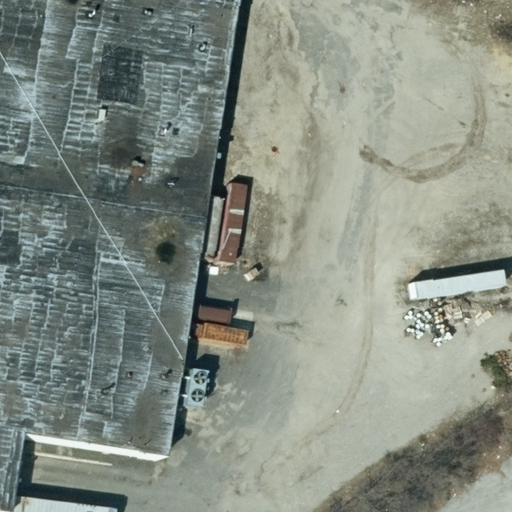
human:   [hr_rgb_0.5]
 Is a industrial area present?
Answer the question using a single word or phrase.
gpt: yes

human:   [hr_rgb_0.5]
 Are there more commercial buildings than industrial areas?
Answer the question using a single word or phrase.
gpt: no

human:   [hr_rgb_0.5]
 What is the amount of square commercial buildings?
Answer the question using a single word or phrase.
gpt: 0

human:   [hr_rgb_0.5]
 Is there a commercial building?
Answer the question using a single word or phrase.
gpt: no

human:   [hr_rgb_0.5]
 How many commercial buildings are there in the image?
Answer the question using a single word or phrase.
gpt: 0

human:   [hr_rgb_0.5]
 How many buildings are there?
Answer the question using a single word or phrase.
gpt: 1

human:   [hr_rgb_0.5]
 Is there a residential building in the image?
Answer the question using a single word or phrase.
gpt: no

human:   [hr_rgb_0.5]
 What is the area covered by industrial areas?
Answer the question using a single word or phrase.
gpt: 10623m2

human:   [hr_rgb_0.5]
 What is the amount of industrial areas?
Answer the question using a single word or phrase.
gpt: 1

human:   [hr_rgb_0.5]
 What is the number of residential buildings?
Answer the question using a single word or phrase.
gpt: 0

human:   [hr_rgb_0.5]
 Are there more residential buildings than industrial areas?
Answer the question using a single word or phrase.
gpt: no

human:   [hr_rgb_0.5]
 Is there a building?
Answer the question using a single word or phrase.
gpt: yes

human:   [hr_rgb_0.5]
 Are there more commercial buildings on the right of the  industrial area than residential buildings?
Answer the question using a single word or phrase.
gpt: no

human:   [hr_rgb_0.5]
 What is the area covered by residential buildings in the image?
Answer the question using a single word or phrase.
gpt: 0m2

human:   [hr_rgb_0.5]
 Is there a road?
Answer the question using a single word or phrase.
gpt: no

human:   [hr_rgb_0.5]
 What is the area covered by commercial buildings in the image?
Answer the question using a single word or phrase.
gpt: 0m2

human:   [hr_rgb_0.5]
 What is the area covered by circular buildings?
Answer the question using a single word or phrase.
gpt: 0m2

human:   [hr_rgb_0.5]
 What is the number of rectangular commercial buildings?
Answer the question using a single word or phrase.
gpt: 0

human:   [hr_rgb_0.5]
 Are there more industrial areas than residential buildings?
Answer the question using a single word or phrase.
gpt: yes

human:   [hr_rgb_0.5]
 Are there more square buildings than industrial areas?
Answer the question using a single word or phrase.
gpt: no

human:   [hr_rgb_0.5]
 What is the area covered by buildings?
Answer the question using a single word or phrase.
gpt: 1m2

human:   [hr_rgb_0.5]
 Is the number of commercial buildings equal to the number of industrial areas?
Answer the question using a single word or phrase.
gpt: no

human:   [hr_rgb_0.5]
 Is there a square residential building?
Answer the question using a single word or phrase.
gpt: no

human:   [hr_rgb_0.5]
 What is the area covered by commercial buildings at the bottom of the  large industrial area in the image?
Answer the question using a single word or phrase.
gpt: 0m2

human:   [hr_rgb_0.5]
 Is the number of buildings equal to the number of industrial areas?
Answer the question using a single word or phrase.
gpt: yes

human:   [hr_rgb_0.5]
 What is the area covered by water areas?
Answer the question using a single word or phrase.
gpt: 0m2

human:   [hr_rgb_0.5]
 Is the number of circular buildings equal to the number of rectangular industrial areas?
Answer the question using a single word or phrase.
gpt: no

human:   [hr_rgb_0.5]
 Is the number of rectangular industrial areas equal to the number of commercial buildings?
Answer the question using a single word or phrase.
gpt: no

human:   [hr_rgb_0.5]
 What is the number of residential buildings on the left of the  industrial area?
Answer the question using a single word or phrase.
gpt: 0

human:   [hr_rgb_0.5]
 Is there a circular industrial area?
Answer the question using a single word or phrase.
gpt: no

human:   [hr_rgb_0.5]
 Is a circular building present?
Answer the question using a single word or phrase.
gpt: no

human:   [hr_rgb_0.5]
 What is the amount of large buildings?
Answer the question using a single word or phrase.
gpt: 0

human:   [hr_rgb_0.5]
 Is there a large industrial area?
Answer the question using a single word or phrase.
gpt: yes

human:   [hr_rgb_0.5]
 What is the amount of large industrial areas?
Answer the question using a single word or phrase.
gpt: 1

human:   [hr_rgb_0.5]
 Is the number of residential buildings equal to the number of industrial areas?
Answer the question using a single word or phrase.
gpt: no

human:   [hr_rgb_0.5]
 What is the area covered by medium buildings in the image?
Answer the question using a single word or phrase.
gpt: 0m2

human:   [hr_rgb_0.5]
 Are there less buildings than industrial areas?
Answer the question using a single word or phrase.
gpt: no

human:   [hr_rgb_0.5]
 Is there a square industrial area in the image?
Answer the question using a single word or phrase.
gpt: no

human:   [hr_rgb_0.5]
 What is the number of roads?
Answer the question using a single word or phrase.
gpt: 0

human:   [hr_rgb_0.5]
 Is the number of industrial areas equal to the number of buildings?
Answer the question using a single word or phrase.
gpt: yes

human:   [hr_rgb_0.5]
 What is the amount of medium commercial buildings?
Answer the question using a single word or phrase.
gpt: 0

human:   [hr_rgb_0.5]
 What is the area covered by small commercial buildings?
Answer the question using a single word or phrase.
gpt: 0m2

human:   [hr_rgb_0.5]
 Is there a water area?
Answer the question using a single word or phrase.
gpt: no

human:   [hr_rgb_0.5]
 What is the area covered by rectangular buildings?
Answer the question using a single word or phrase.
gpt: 1m2

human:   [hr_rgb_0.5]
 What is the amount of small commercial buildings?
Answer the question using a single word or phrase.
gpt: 0

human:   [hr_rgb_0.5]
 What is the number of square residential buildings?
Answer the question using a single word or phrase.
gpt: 0

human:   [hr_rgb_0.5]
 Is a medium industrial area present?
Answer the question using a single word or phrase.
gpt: no

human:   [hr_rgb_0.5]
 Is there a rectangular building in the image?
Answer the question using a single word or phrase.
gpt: yes

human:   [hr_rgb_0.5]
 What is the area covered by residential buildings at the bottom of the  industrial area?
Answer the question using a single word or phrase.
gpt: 0m2

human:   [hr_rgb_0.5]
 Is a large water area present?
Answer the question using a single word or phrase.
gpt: no

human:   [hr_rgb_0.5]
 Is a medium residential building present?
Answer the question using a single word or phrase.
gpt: no

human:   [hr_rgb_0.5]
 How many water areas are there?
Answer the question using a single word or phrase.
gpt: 0

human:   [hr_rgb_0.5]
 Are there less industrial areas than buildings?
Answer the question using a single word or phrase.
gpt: no

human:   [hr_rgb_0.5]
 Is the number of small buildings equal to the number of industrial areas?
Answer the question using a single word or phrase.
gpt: yes

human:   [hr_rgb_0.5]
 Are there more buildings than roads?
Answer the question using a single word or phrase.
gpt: yes

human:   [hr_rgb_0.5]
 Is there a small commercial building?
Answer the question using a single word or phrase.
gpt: no

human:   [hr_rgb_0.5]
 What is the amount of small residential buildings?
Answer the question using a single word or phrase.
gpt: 0

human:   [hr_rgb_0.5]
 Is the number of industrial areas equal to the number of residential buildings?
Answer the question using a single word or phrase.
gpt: no

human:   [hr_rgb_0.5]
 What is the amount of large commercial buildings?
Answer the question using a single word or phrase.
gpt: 0

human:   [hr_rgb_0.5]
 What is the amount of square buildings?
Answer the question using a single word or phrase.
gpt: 0

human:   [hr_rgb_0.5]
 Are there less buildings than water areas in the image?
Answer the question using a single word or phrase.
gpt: no

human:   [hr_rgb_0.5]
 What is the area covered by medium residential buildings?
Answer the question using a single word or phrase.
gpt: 0m2

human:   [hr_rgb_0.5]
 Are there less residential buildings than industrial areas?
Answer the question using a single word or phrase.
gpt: yes

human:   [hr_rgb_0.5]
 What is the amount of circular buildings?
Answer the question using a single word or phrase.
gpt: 0